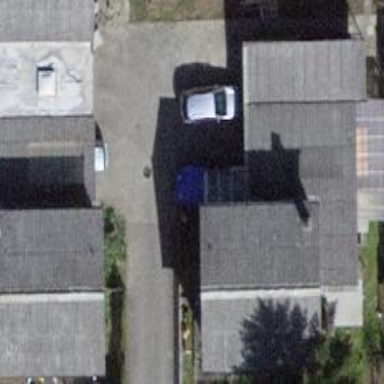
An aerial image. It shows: Building with tiled roof.